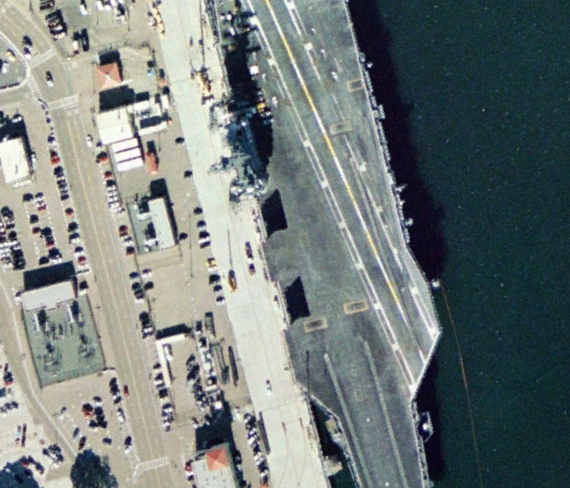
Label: aircraft_carrier